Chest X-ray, PA view. Patient: 56 years old, sex M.
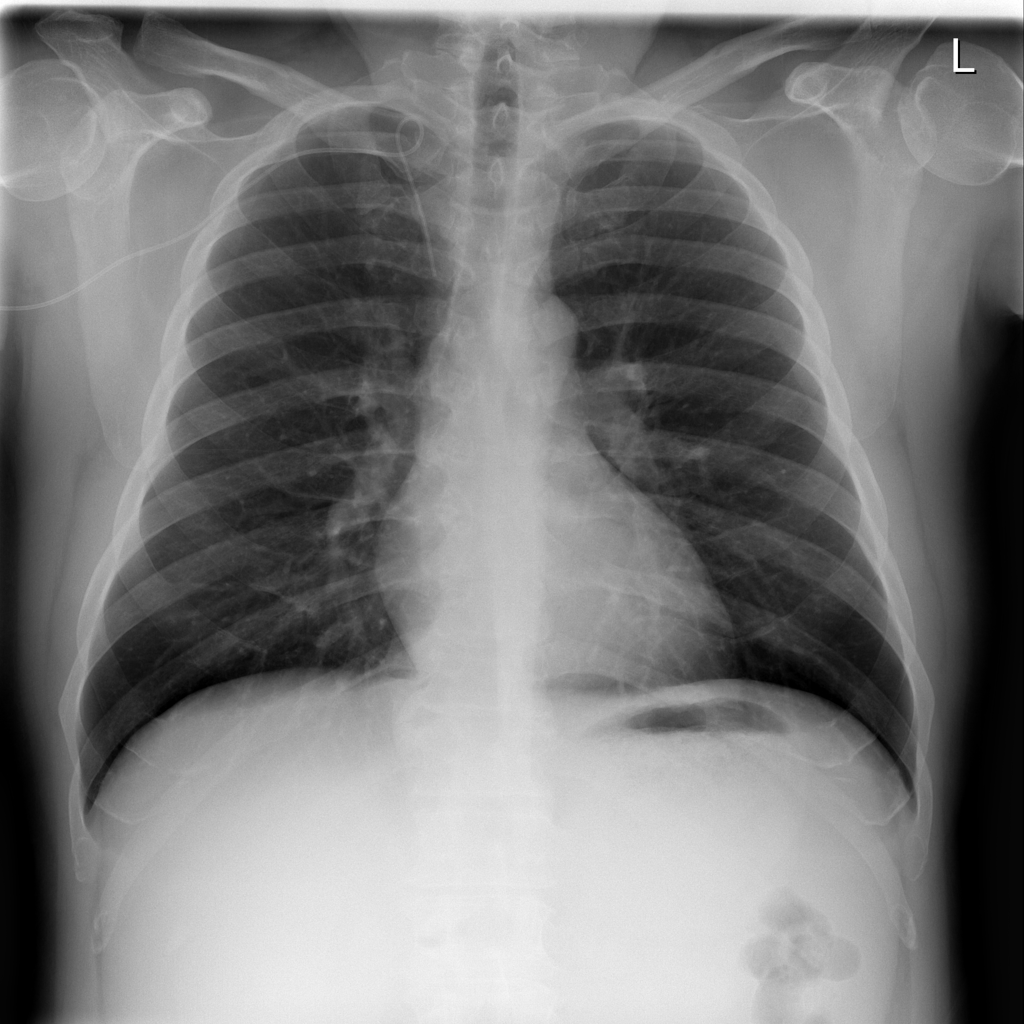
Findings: No Finding